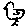
Label: bird